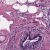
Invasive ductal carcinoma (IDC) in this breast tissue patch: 1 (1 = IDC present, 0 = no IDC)